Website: walmart
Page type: customer-info-address
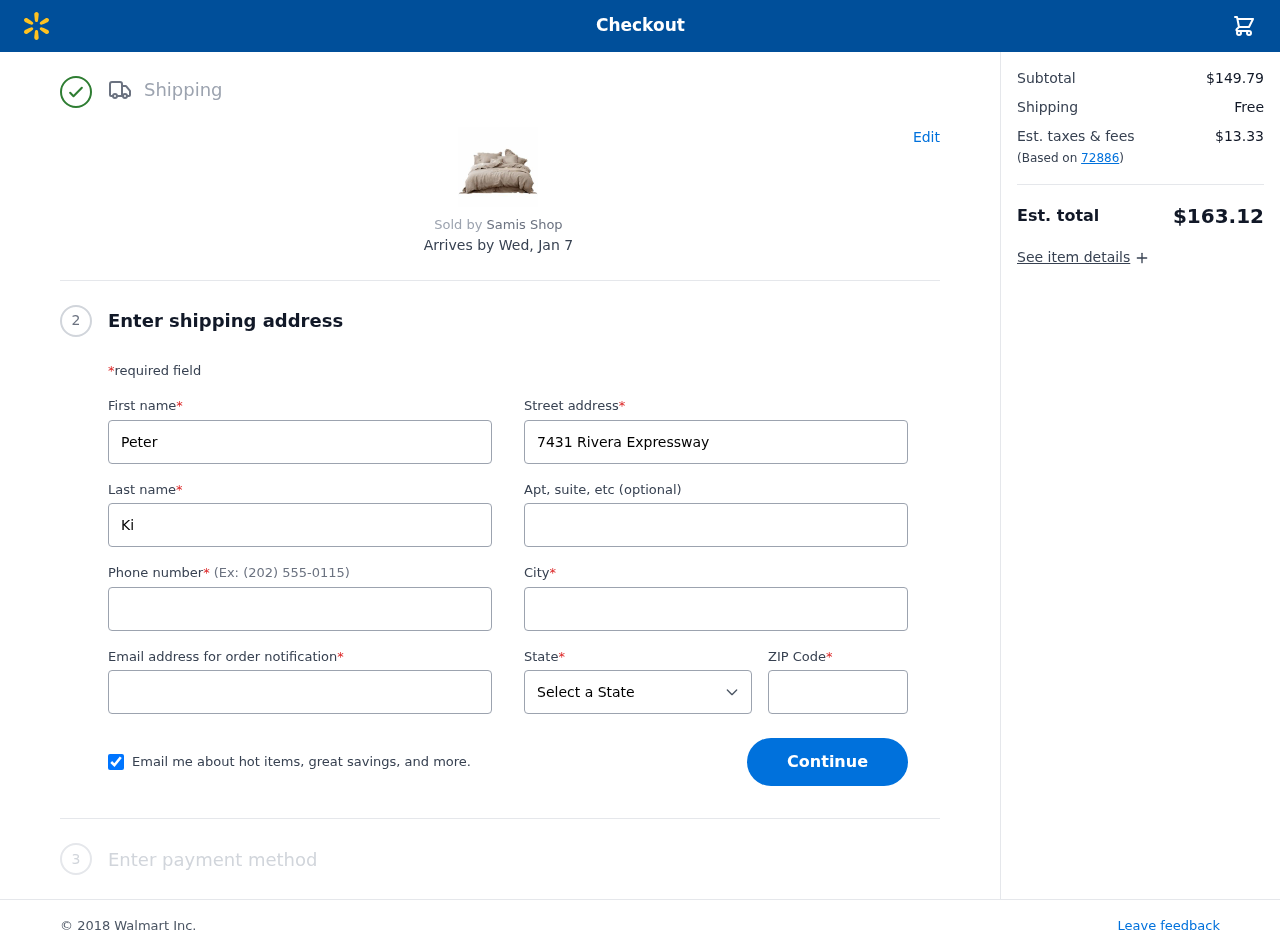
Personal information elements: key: PII_CITY
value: North Christophermouth
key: PII_EMAIL
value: pkim@gmail.com
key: PII_FIRSTNAME
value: Peter
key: PII_LASTNAME
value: Kim
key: PII_PHONE
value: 7842465300
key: PII_POSTCODE
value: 72886
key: PII_STATE
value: New York
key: PII_STREET
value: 7431 Rivera Expressway
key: PII_STREET2
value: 1846 Roth Trail Apt. 401
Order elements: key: ORDER_DELIVERY_DATE
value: Wed, Jan 7
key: ORDER_SUBTOTAL
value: $149.79
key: ORDER_SHIPPING_COST
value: Free
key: ORDER_TAX
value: $13.33
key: ORDER_TOTAL
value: $163.12